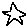
Label: star